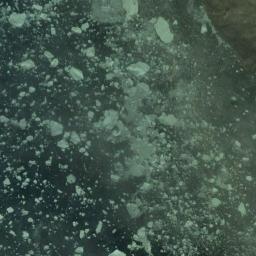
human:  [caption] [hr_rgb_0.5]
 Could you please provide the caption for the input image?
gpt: A lot of small pieces of sea ice are next to the land .

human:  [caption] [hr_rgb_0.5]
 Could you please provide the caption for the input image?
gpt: Countless ice cubes of various sizes are connected into a loose, Large piece floating on the blue sea .

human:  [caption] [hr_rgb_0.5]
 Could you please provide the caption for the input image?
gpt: There are many ice on the green sea next to the land .

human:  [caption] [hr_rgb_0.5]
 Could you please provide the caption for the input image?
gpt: There are sea ice of different shapes and sizes .

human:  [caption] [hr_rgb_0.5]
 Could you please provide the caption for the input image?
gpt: There are many pieces of sea ice .